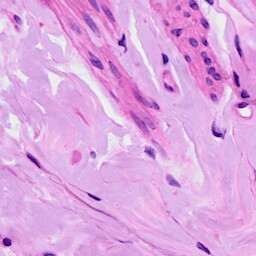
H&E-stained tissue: Ovarian